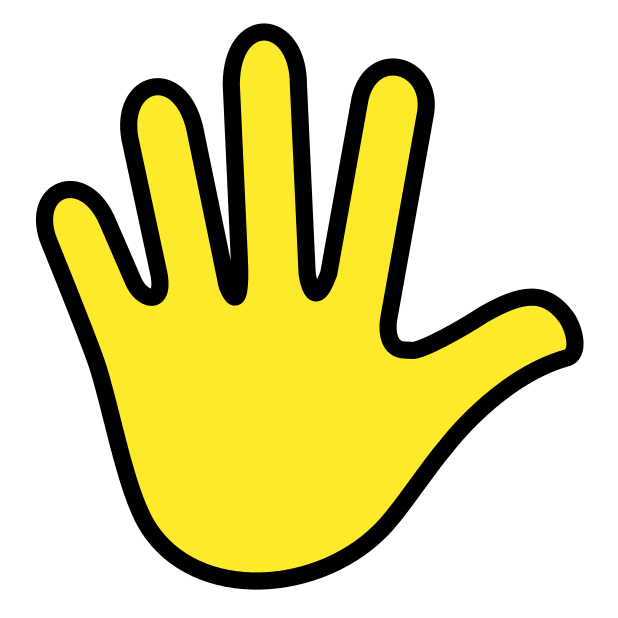
Emoji: 🖐
Name: raised hand with fingers splayed
Unicode: 0x1f590